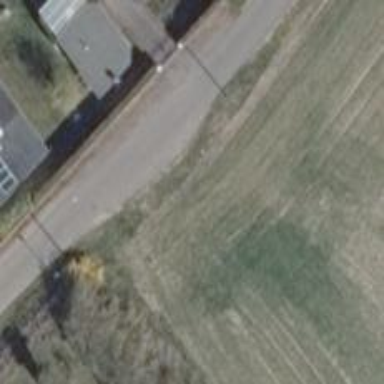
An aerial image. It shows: Passing place on the road.